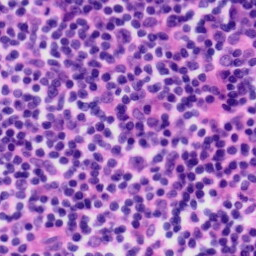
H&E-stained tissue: Tonsil